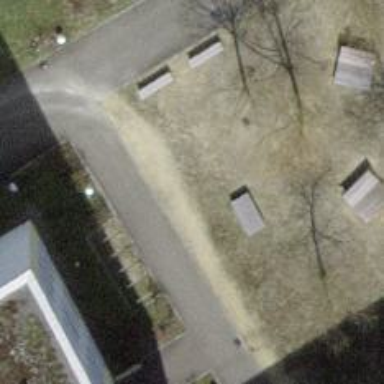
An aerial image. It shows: Bench for seating.